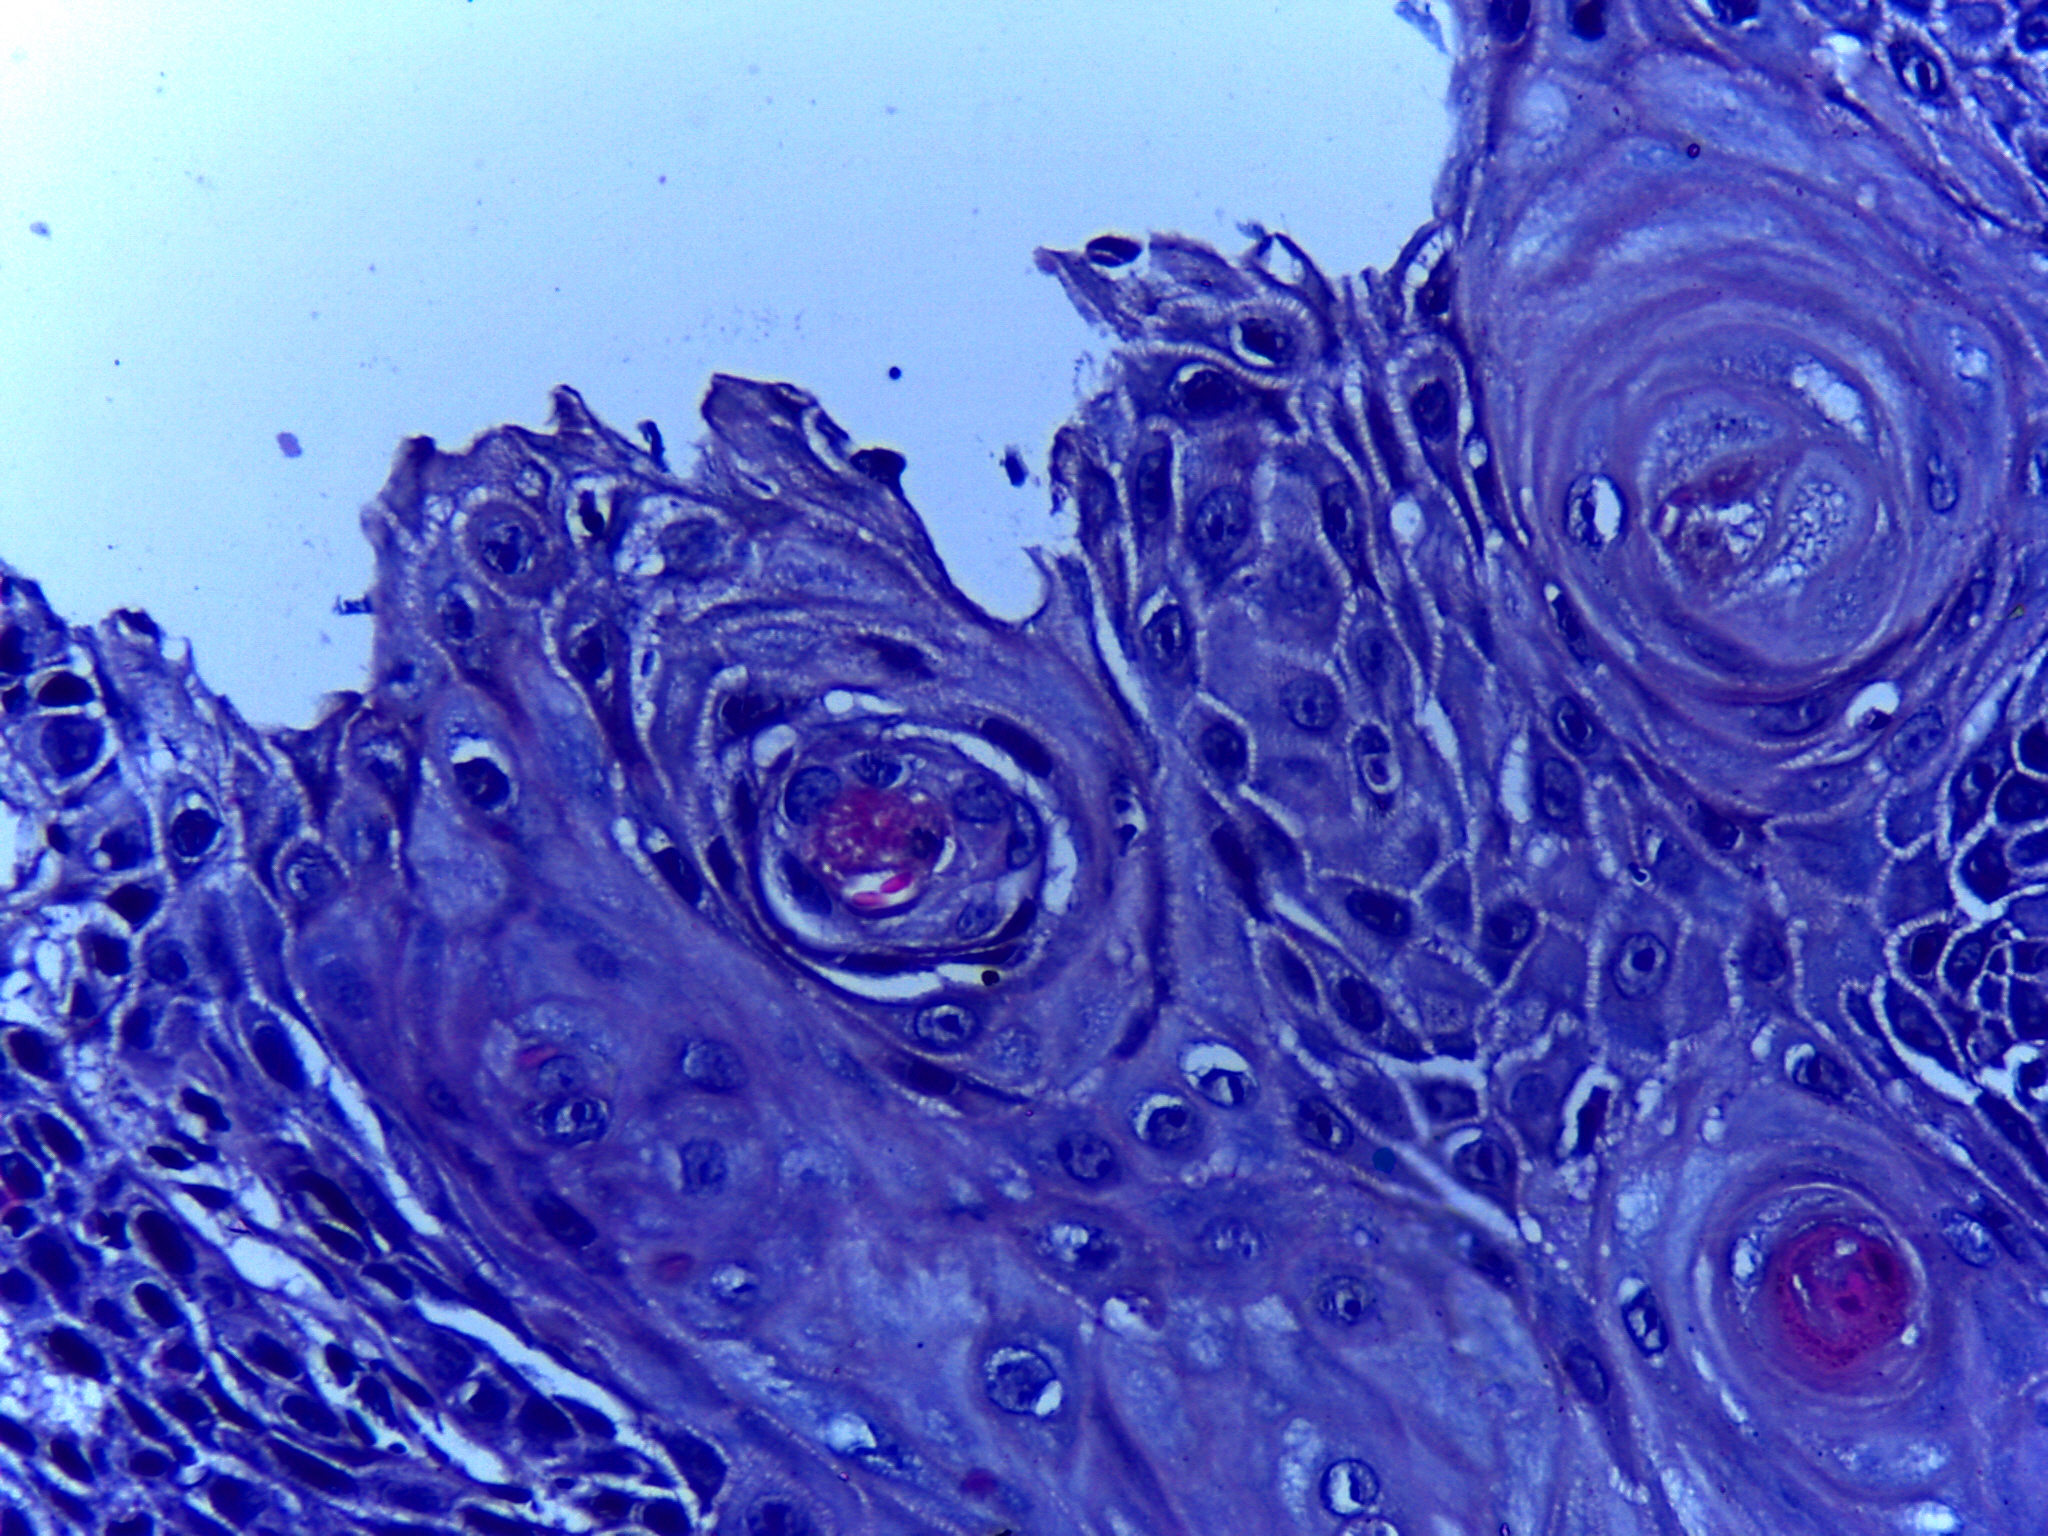
Diagnosis: OSCC